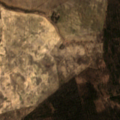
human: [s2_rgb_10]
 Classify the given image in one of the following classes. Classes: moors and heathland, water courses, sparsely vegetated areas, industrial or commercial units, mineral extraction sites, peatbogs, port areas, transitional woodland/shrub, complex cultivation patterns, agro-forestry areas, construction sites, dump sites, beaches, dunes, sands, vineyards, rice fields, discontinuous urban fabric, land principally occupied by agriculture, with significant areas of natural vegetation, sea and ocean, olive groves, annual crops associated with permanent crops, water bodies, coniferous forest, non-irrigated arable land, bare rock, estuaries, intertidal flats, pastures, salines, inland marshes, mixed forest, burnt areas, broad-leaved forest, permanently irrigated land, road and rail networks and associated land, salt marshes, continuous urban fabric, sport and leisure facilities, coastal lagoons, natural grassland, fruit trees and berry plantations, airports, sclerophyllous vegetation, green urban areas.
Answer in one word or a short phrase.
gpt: non-irrigated arable land, pastures, broad-leaved forest, mixed forest